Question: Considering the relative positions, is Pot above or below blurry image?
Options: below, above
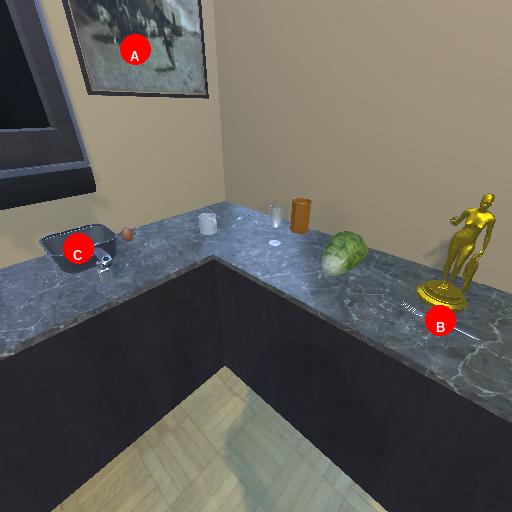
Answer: below